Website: macys
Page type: cart
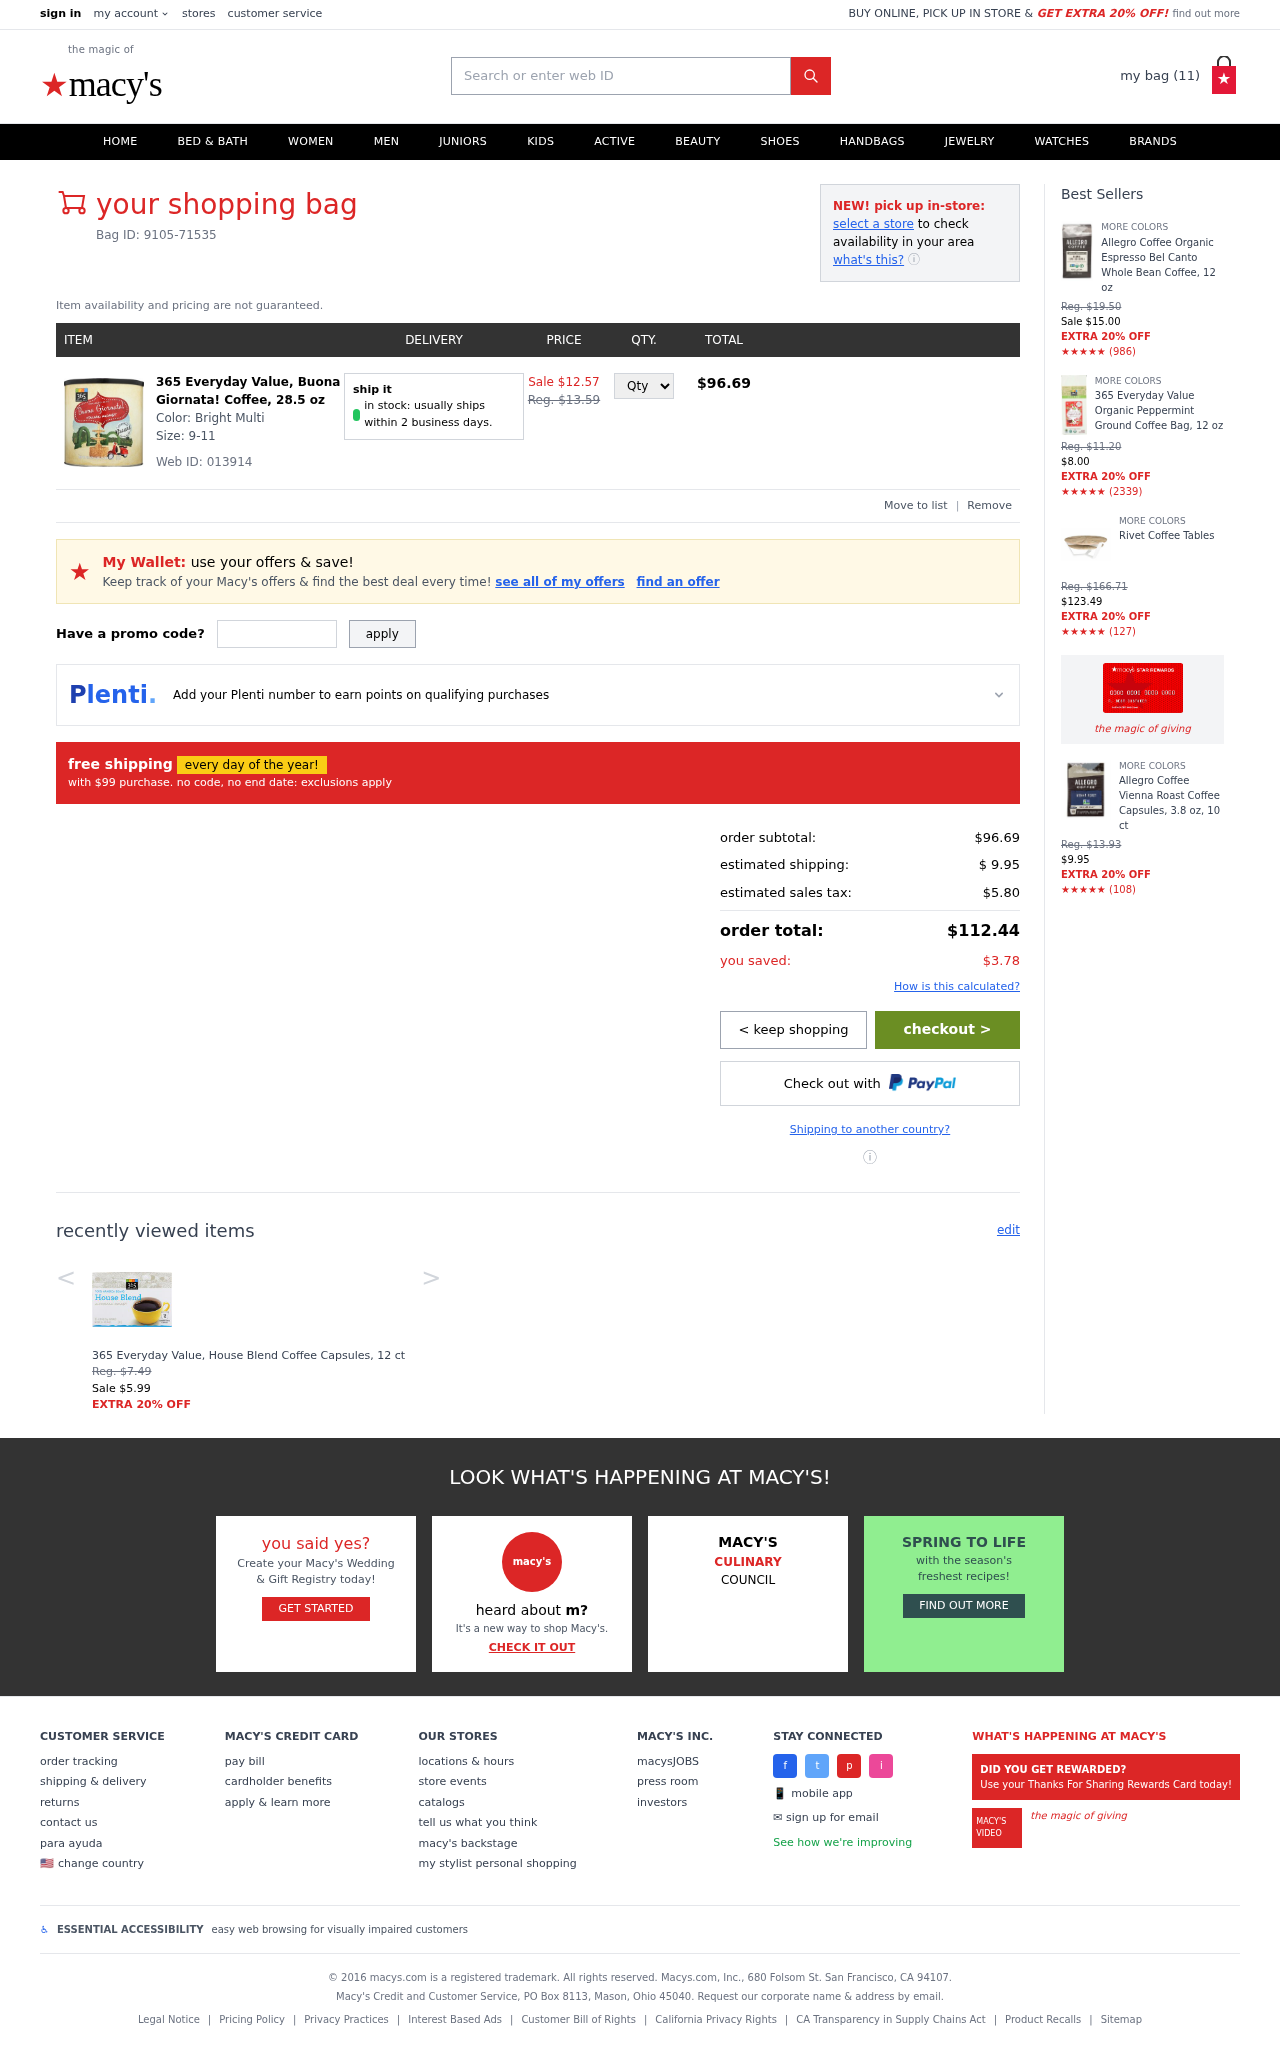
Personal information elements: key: PII_PROMO_CODE
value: PROMO66MV
Product elements: key: PRODUCT1_NAME
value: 365 Everyday Value, Buona Giornata! Coffee, 28.5 oz
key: PRODUCT1_PRICE
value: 8.79
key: PRODUCT2_NAME
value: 365 Everyday Value, House Blend Coffee Capsules, 12 ct
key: PRODUCT2_PRICE
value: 5.99
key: PRODUCT3_NAME
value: Allegro Coffee Organic Espresso Bel Canto Whole Bean Coffee, 12 oz
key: PRODUCT3_NUM_RATINGS
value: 986
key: PRODUCT3_PRICE
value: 15
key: PRODUCT4_NAME
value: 365 Everyday Value Organic Peppermint Ground Coffee Bag, 12 oz
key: PRODUCT4_NUM_RATINGS
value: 2339
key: PRODUCT4_PRICE
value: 8
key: PRODUCT5_NAME
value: Rivet Coffee Tables
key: PRODUCT5_NUM_RATINGS
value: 127
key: PRODUCT5_PRICE
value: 123.49
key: PRODUCT6_NAME
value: Allegro Coffee Vienna Roast Coffee Capsules, 3.8 oz, 10 ct
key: PRODUCT6_NUM_RATINGS
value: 108
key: PRODUCT6_PRICE
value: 9.95
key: PRODUCT1_ORIGINAL_PRICE
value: Sale $12.57
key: PRODUCT1_TOTAL
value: $96.69
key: PRODUCT2_ORIGINAL_PRICE
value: Reg. $7.49
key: PRODUCT3_ORIGINAL_PRICE
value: Reg. $19.50
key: PRODUCT3_RATING
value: ★★★★★
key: PRODUCT4_ORIGINAL_PRICE
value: Reg. $11.20
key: PRODUCT4_RATING
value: ★★★★★
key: PRODUCT5_ORIGINAL_PRICE
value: Reg. $166.71
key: PRODUCT5_RATING
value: ★★★★★
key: PRODUCT6_ORIGINAL_PRICE
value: Reg. $13.93
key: PRODUCT6_RATING
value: ★★★★★
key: PRODUCT_WEB_ID
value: Web ID: 013914
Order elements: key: ORDER_NUM_ITEMS
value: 11
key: ORDER_BAG_ID
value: Bag ID: 9105-71535
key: ORDER_SUBTOTAL
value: $96.69
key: ORDER_SHIPPING_COST
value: $ 9.95
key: ORDER_TAX
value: $5.80
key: ORDER_TOTAL
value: $112.44
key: ORDER_SAVINGS
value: $3.78
Search elements: key: HEADER_SEARCH
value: Search or enter web ID